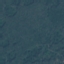
Label: Forest